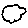
Label: cloud